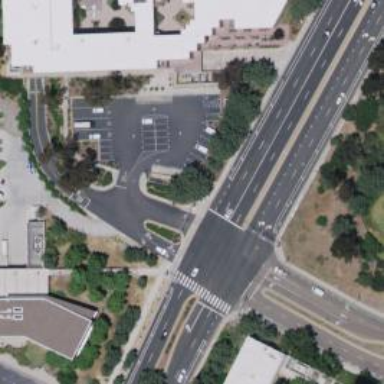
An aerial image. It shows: Primary highway with separate asphalt sidewalk.